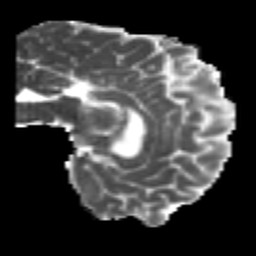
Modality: MD
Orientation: sagittal
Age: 21
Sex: male
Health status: healthy
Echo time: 0.074 s